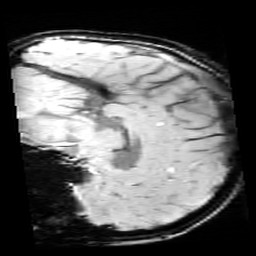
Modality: SWI
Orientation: sagittal
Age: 12
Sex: male
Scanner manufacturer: siemens
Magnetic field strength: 3 T
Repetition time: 0.027 s
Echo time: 0.02 s